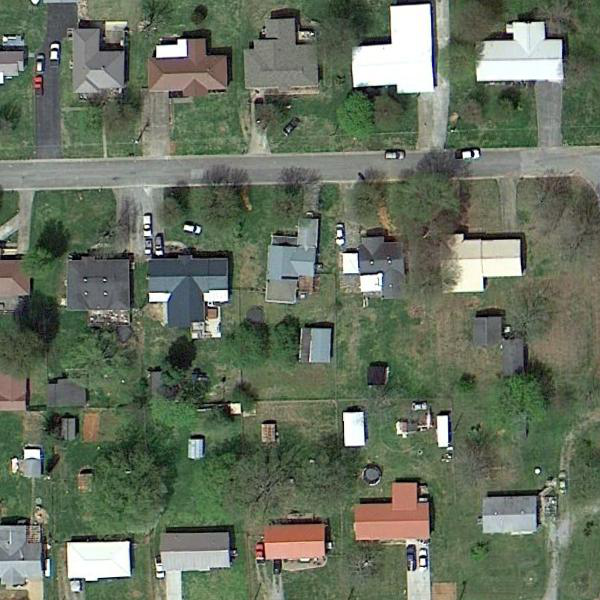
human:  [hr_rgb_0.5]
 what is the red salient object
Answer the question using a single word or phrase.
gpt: house